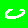
Digit: 0